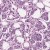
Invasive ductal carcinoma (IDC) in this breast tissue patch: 1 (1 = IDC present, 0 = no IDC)